Interaction volume radius: 5 \u00c5
Interaction volume height: 15 \u00c5
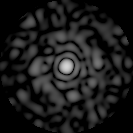
Disorder parameter: 0.8106